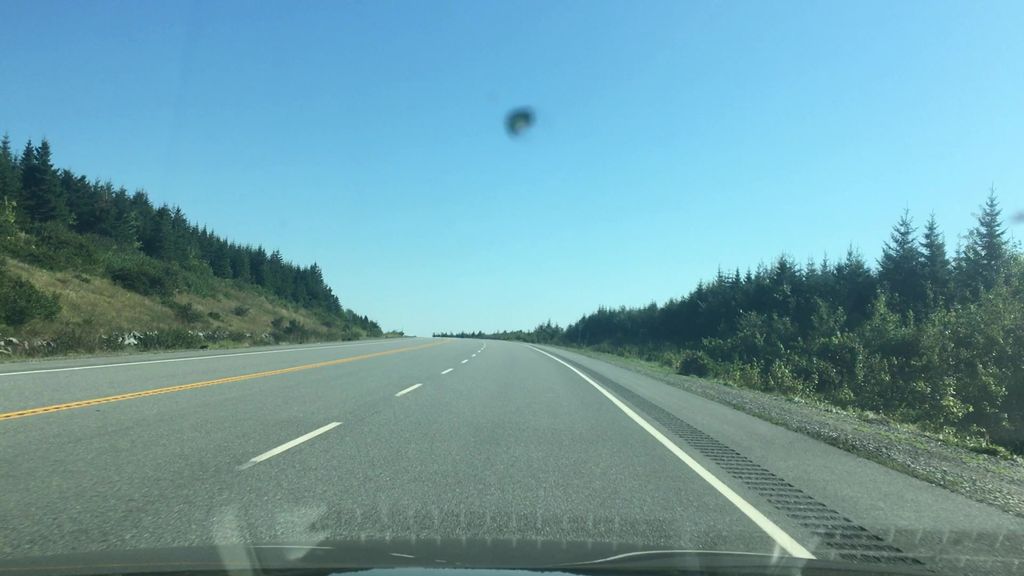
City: halifax